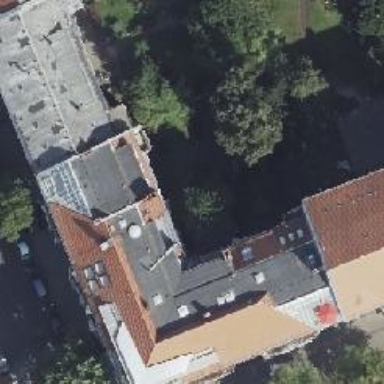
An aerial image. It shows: Apartments building with saltbox roof shape.